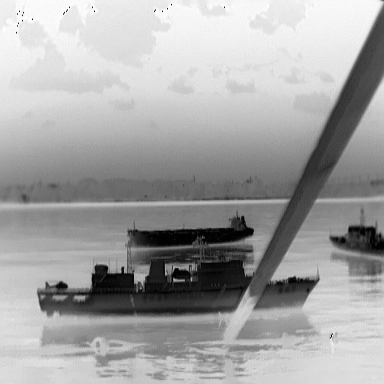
There are two warships in the infrared image.